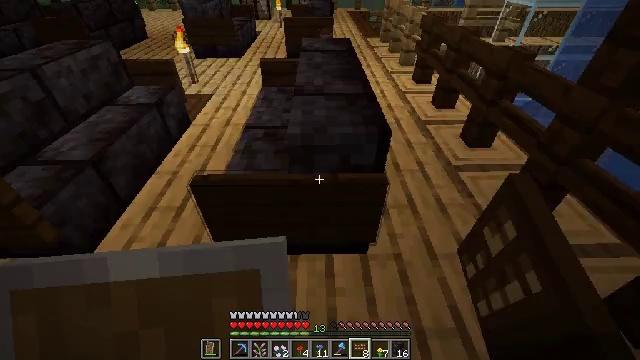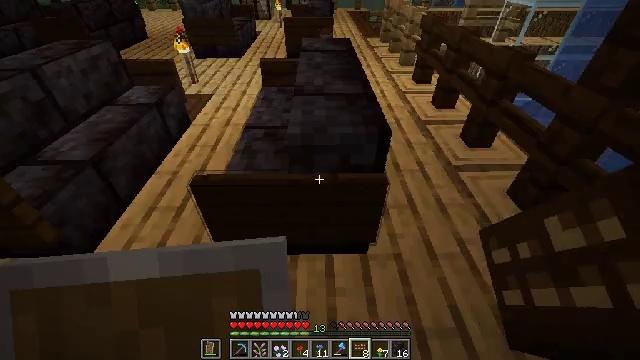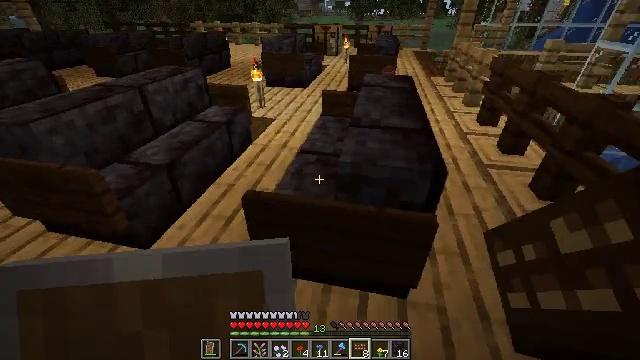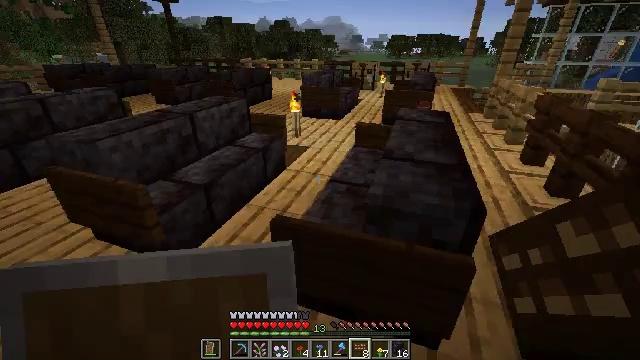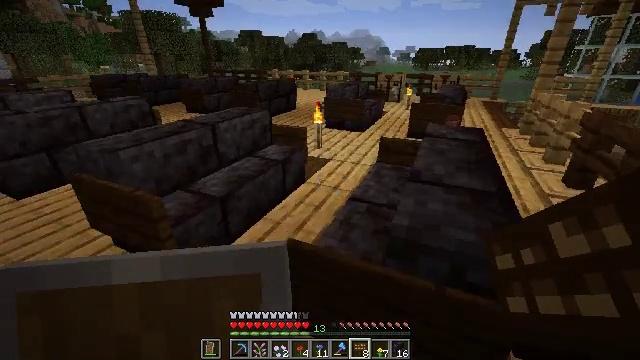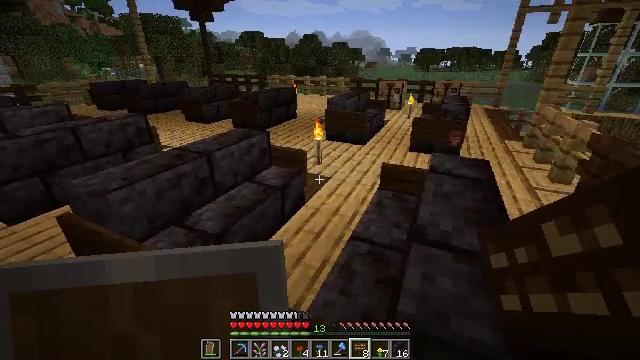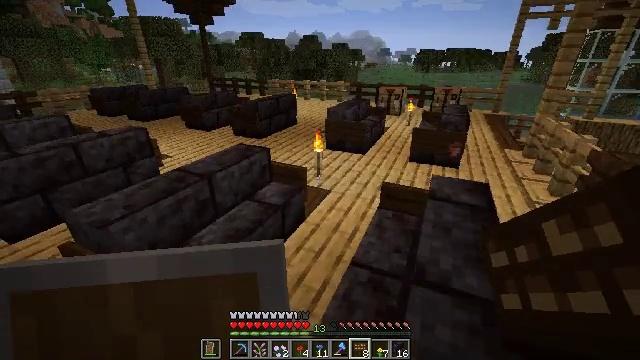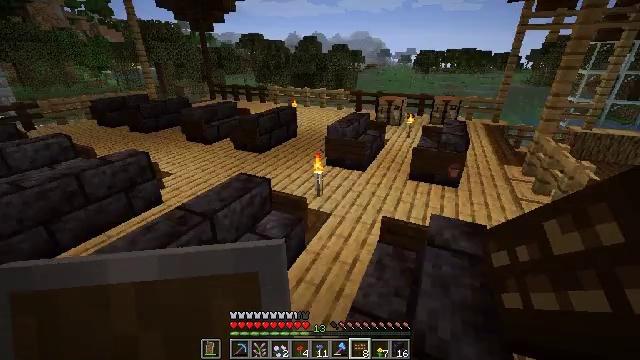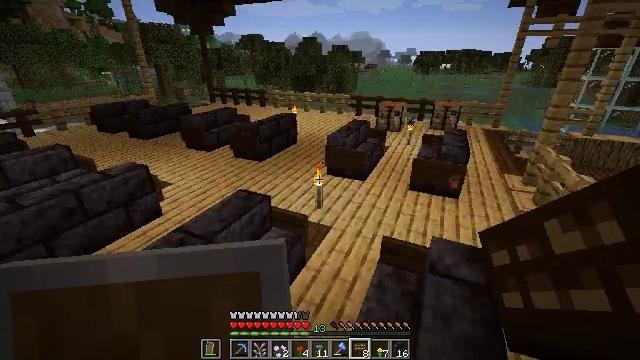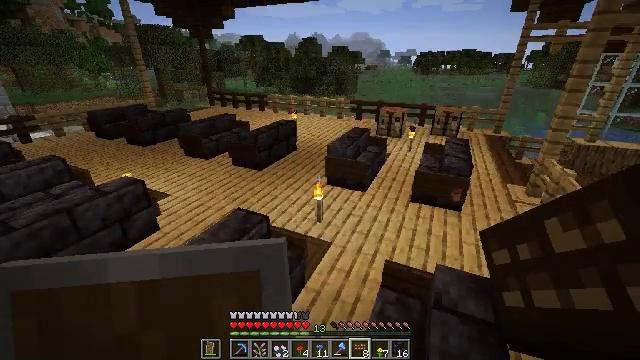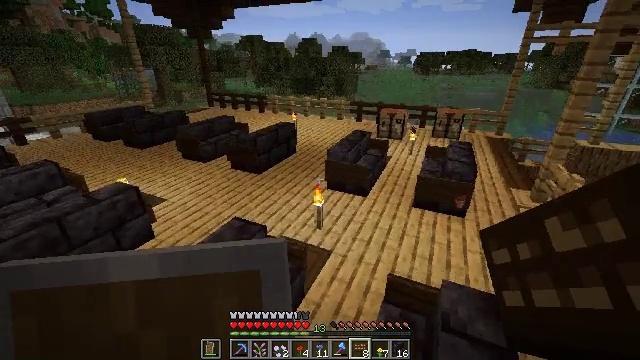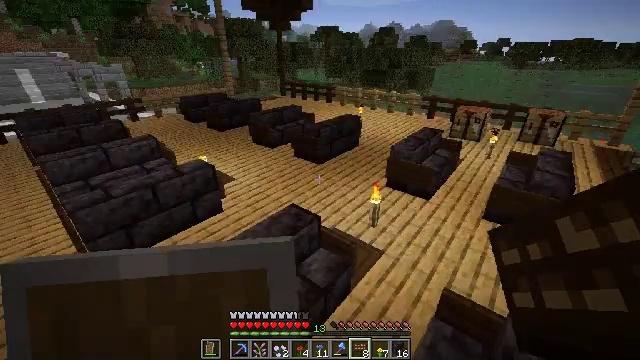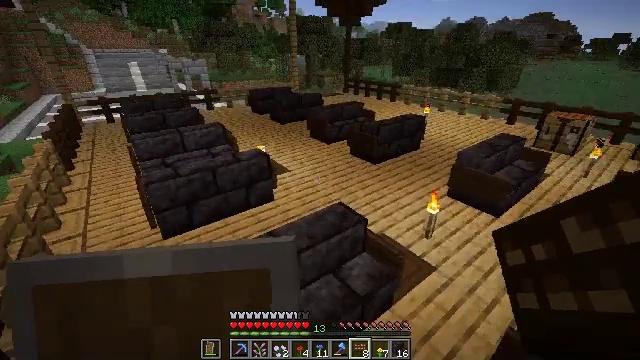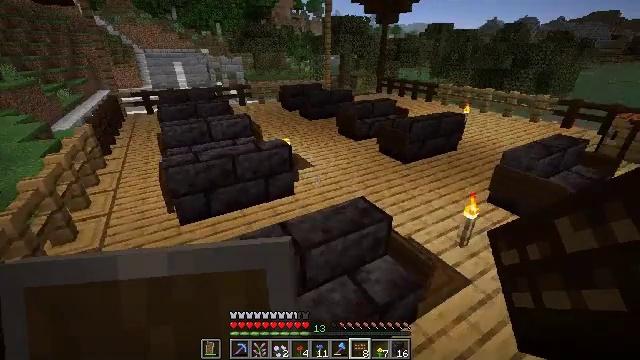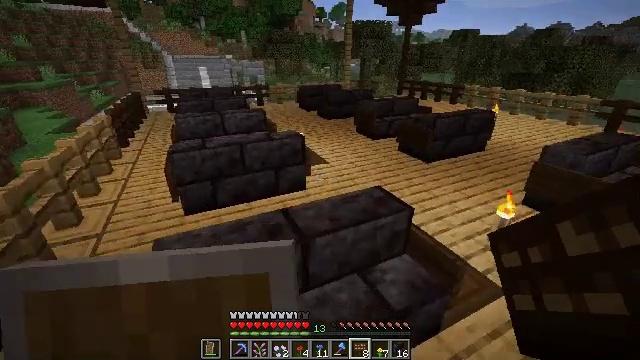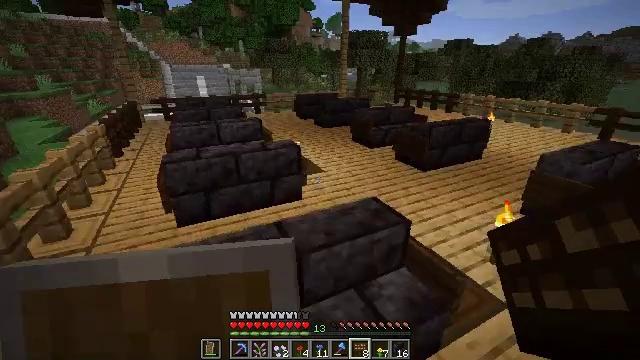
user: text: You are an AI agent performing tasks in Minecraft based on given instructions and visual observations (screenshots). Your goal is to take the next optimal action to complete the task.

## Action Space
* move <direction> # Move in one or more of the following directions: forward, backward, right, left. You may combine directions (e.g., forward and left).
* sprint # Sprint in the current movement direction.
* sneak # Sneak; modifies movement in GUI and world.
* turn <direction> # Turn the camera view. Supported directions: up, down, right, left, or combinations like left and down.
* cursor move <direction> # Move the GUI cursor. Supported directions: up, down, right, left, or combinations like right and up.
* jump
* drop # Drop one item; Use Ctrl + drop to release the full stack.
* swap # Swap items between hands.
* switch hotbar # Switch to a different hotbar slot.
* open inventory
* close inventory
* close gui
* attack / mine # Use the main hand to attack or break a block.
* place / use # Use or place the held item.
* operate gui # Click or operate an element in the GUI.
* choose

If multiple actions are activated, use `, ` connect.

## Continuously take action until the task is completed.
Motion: motion action
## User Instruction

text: Drop a grass block.
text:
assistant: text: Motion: no_op
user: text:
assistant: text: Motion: turn left and up
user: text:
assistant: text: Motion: move forward, turn left and up
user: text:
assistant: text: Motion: move forward, turn left and up
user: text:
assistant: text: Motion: move forward, jump
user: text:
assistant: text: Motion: move forward, jump
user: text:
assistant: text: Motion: move forward, jump
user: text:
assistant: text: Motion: move forward, jump
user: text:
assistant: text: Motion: move forward, jump
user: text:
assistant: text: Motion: move forward, jump
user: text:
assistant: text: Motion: move forward, turn left and down, jump
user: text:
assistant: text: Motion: move forward, turn left, jump
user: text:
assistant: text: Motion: move forward, turn left, jump
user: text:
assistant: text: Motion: move forward, turn left and up, jump
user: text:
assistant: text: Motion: move forward, turn up, jump
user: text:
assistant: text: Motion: move forward, jump
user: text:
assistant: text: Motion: move forward, jump
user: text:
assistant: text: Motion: move forward, jump
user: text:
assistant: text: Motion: move forward, jump
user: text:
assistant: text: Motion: move forward, jump
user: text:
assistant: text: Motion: move forward, jump
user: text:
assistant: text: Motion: move forward, jump
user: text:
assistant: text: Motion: move forward, jump
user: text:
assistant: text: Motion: move forward, jump
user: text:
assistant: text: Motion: move forward, jump
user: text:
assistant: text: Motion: move forward
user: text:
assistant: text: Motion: move forward
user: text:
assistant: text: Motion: move forward
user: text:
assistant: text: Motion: move forward, jump
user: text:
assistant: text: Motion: move forward, jump